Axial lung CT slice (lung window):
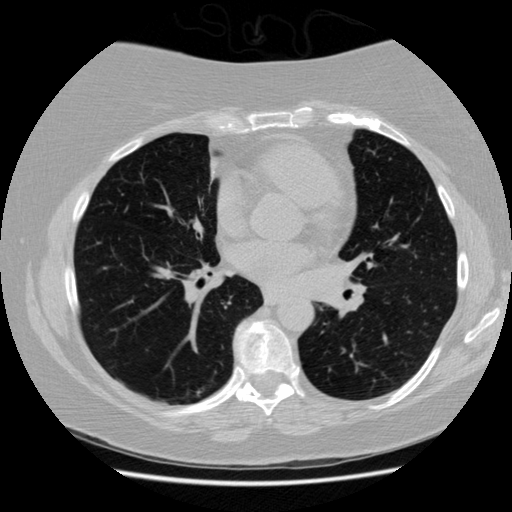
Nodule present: no